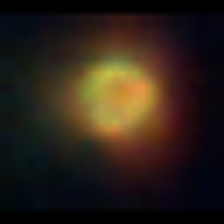
Taxon: NanoPlankton
Group: Other